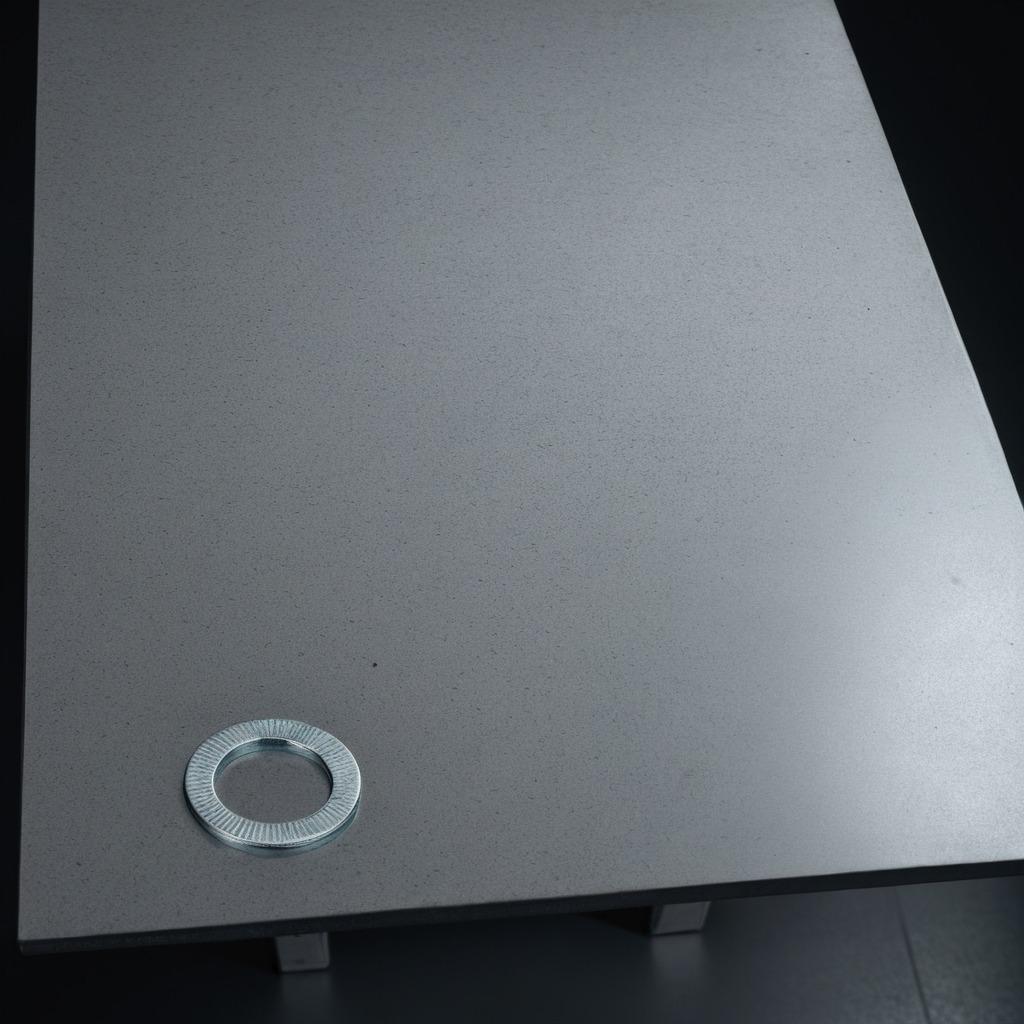
A flat metal washer is lying on the clean granite table inside a workshop at night.